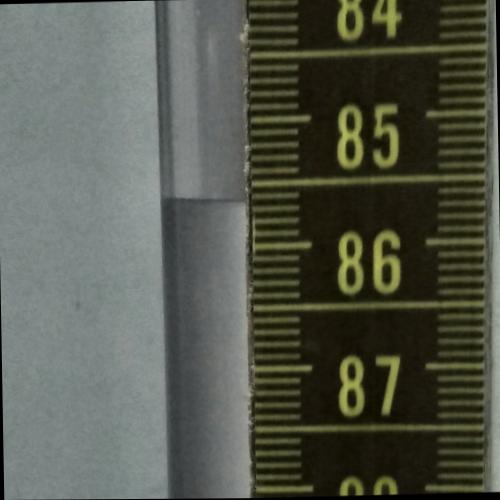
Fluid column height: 85.6 cm